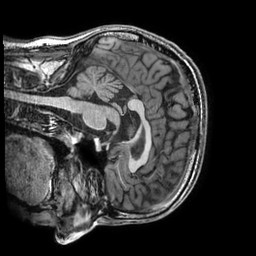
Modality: T1w
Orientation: sagittal
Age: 33
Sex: male
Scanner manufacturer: ge
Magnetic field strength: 3 T
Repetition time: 0.008744 s
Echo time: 0.003796 s